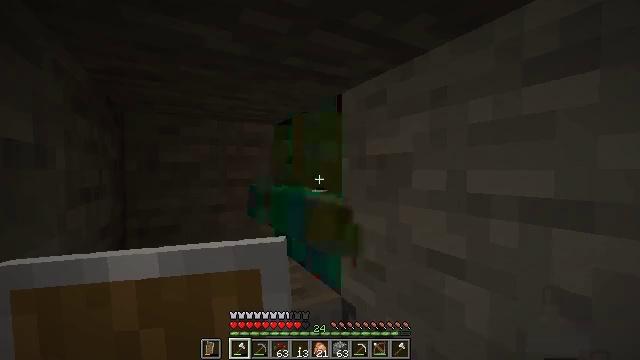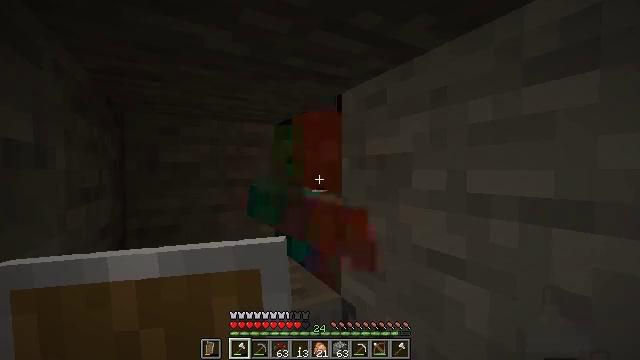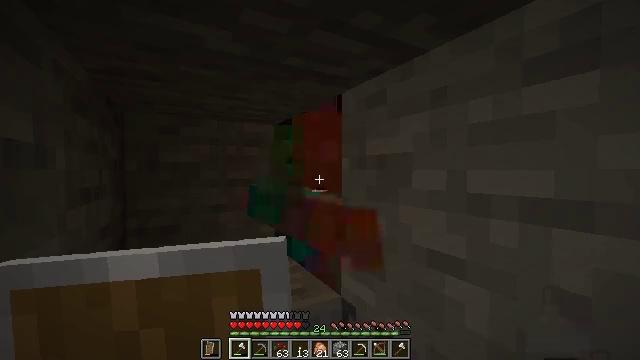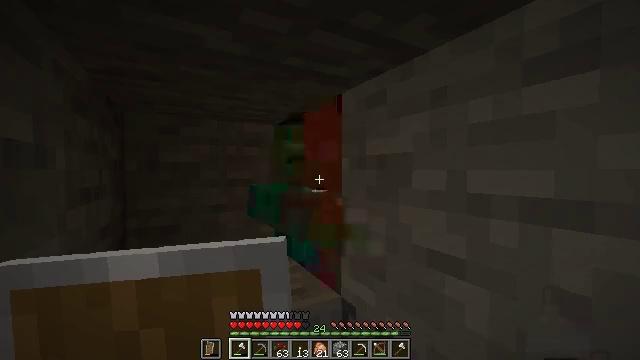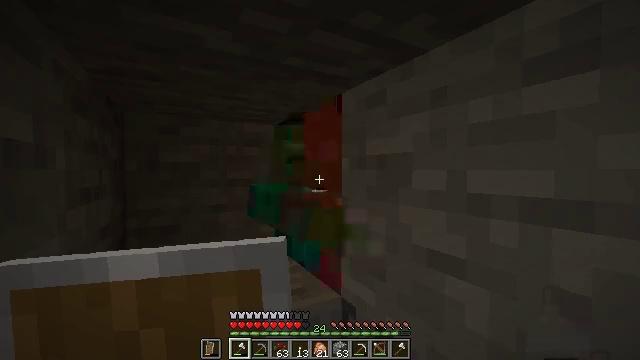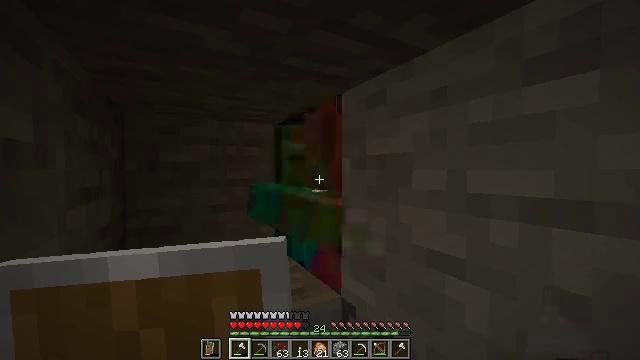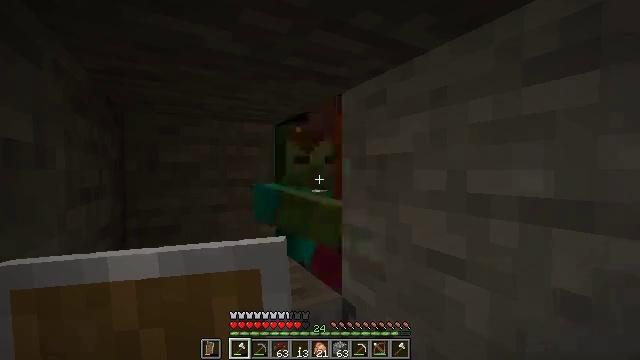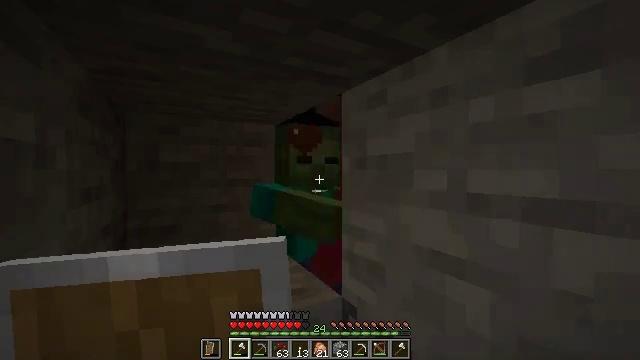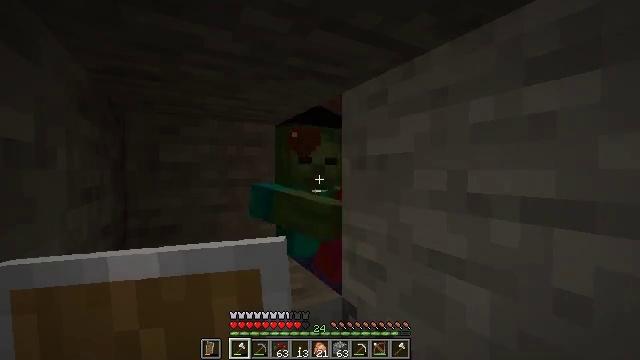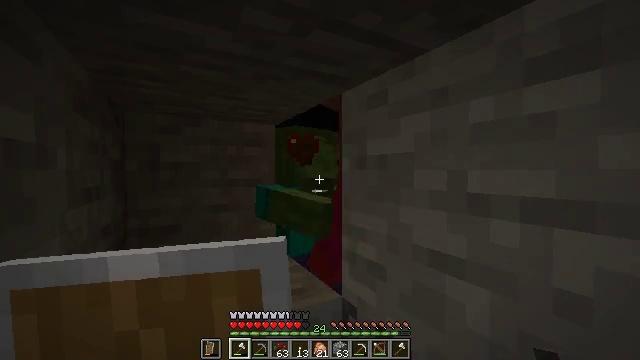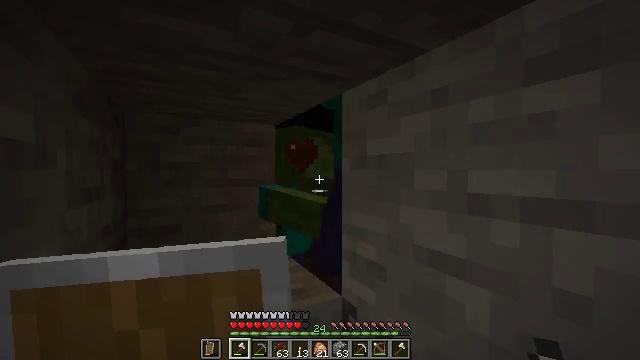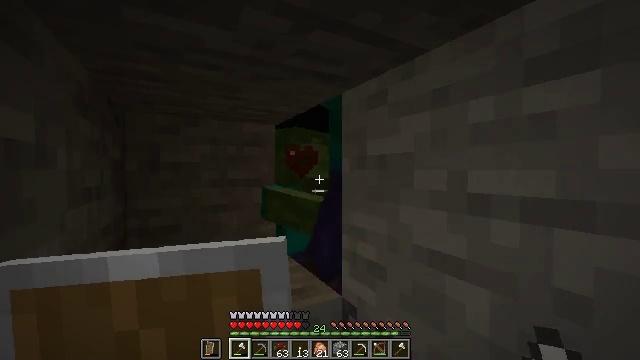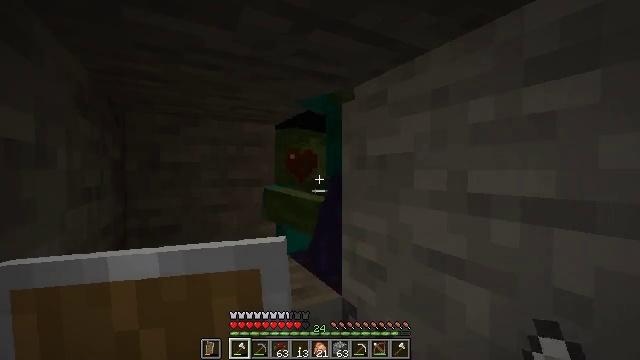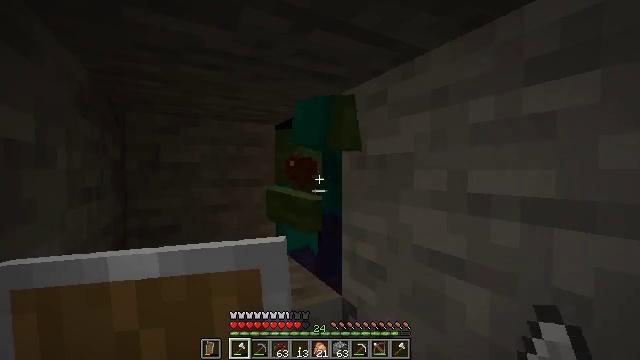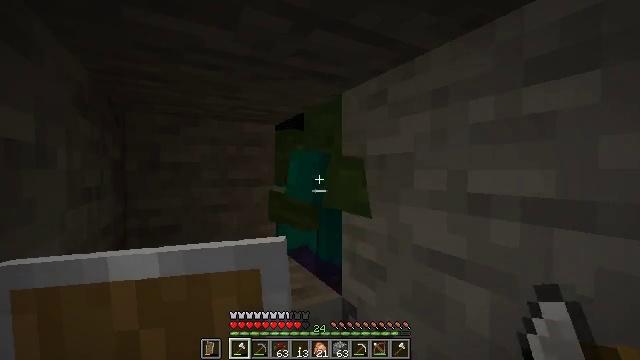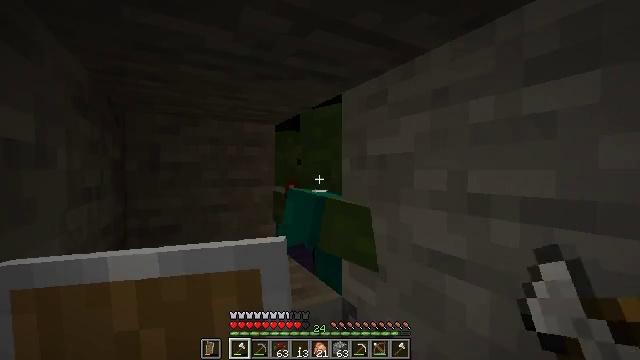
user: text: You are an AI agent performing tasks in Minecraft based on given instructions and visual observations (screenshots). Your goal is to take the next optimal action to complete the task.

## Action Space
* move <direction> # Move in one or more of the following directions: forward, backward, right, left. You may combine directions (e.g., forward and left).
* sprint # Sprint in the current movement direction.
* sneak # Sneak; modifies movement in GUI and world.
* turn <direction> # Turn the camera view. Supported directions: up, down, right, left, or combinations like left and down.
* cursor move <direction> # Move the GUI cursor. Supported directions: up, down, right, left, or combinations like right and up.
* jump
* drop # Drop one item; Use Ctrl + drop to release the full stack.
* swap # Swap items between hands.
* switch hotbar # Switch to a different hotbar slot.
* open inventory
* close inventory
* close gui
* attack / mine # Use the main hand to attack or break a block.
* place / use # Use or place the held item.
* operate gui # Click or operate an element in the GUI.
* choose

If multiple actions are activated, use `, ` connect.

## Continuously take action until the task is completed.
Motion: motion action
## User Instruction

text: Kill a zombie.
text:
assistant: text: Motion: no_op
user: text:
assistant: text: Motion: no_op
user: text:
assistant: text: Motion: no_op
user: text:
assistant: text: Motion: no_op
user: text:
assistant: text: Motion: no_op
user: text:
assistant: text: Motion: no_op
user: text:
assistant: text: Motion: no_op
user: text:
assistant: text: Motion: no_op
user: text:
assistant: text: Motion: no_op
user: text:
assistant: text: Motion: no_op
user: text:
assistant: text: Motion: no_op
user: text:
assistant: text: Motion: no_op
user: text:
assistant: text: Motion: no_op
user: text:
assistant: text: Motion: no_op
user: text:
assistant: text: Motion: no_op
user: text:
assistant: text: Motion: attack / mine
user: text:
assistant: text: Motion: attack / mine
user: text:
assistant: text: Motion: attack / mine
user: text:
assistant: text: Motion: attack / mine
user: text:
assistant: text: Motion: no_op
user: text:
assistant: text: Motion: no_op